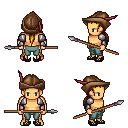
a pixel art fantasy rpg character, male body template, human, tanned skin, steel arm armor, teal pants, blonde ponytail hairstyle, leather cap, ghillies, spear, four views (front, back, left, right), 2x2 character sprite sheet, small pixel art, hard edges, no anti-aliasing